Brain MRI, t2w sequence, axial 2D slice.
Patient: age 52, sex F, weight 75 kg, height 1.65 m
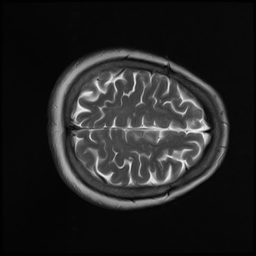